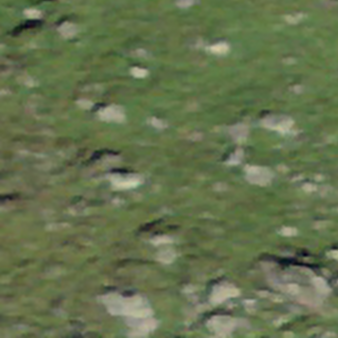
Label: bouldering_area